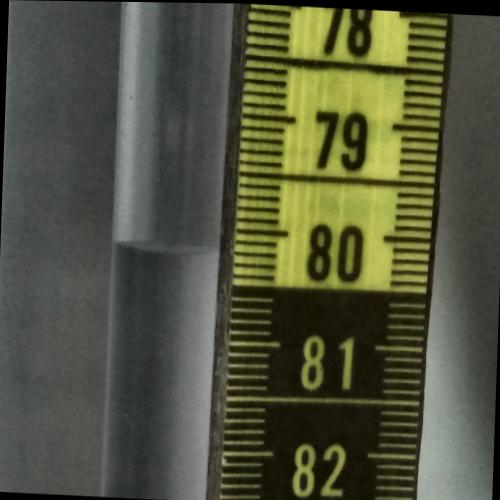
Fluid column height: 80.2 cm